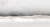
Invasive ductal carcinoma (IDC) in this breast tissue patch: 0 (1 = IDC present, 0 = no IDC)